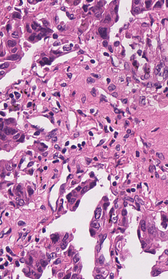
Tumor epithelial tissue: yes
Tumor-associated stroma tissue: yes
Normal tissue: no